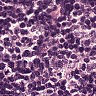
Metastatic tissue present: no